Question:
I need to make a custom search bar like this. The problem I am having is left aligning the placeholder text, as well as placing the search icon in the right. I have a png of the search icon that I have tried to use in an 'UIImageView', and set that 'UIImageView' as the 'rightView' of the 'UISearchBar''s 'UITextField'. This solution has not worked, and I ran out of ideas. Does anyone have a solution?
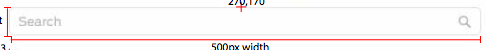
Answer: Don't use a 'UISearchBar' if you need to do these kinds of customizations. You'll have to make your own using a 'UITextField' and a 'UIImageView', and responding to the delegate calls.